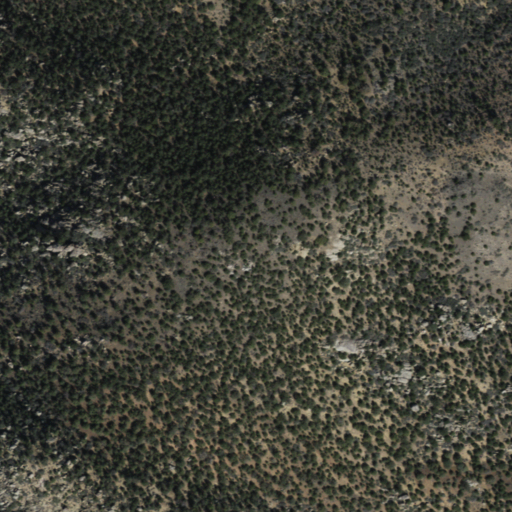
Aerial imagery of mountain in Arizona named Garnet Mountain containing evergreen forest and shrub